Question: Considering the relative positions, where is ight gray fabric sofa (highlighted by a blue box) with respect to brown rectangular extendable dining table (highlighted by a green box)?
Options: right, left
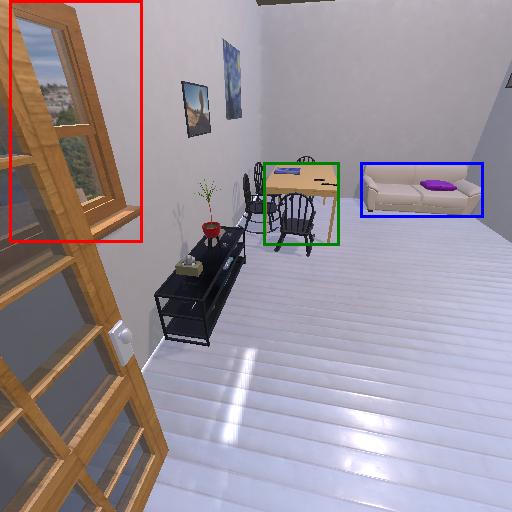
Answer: right